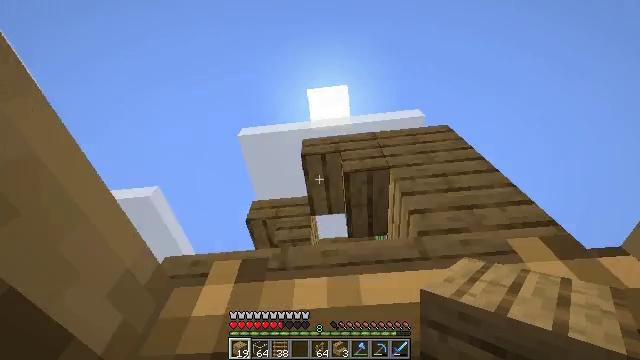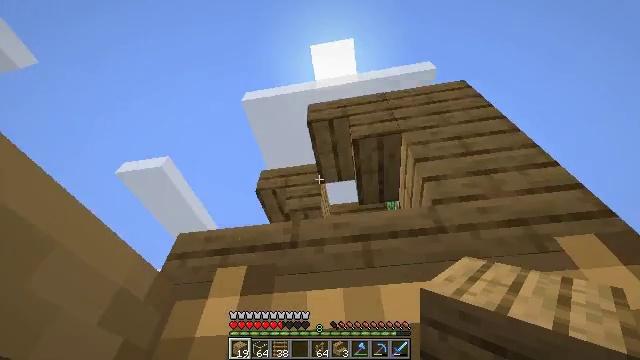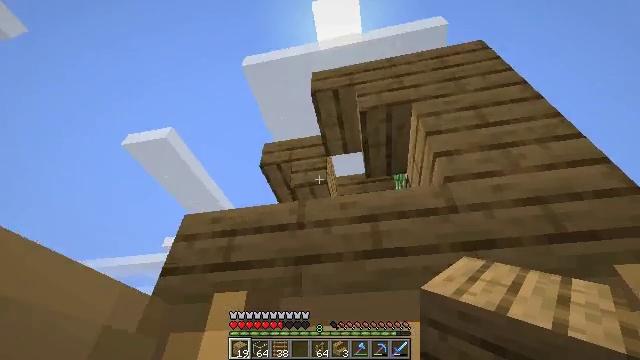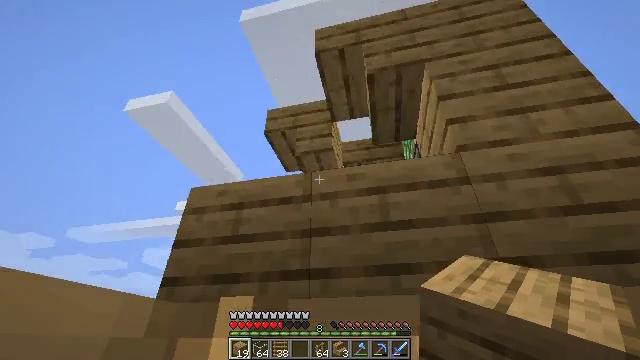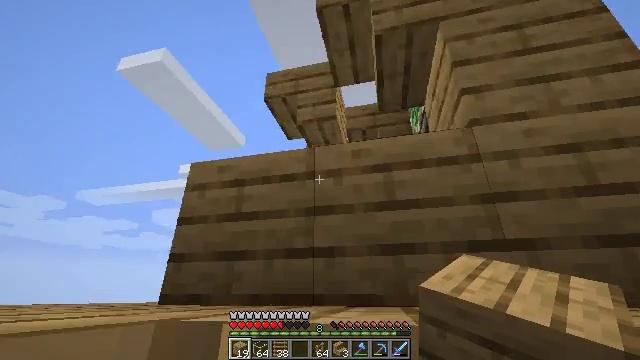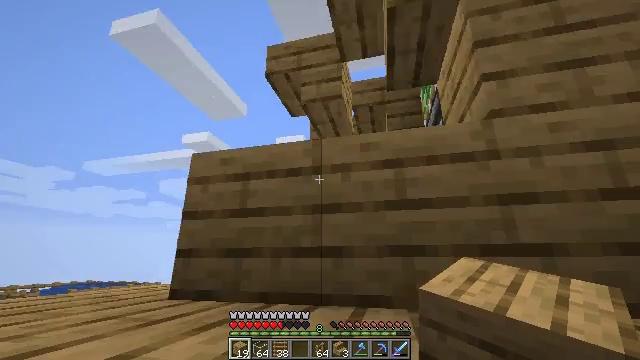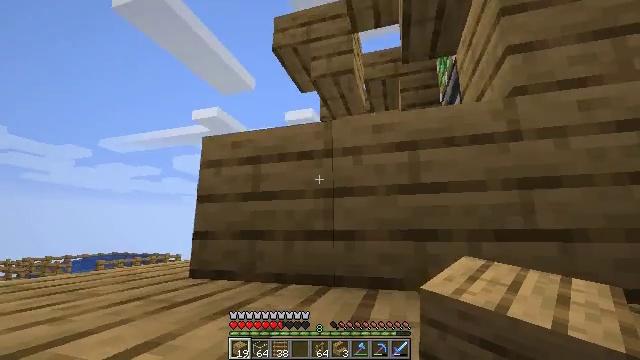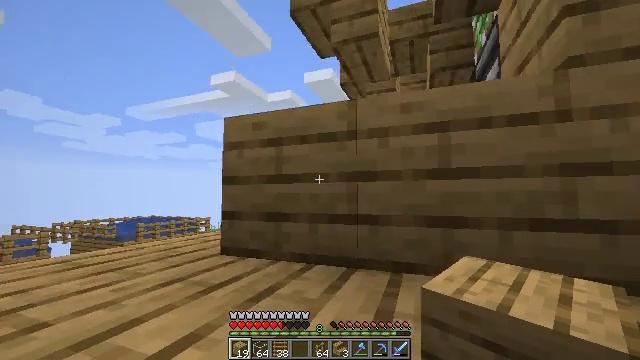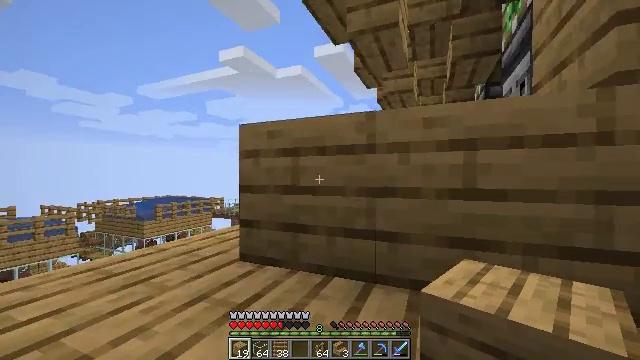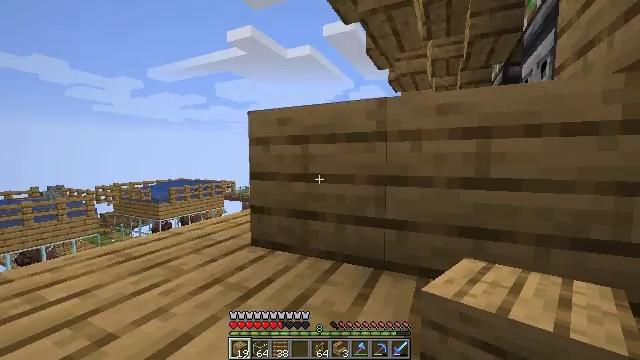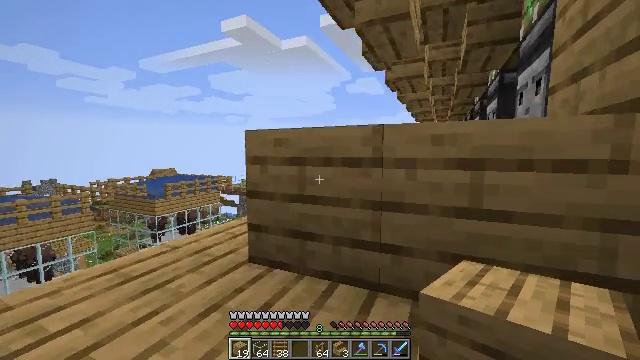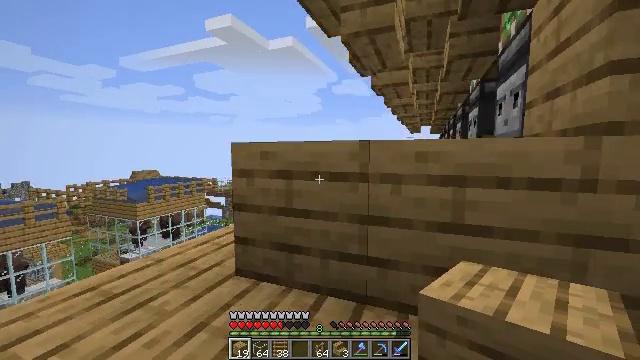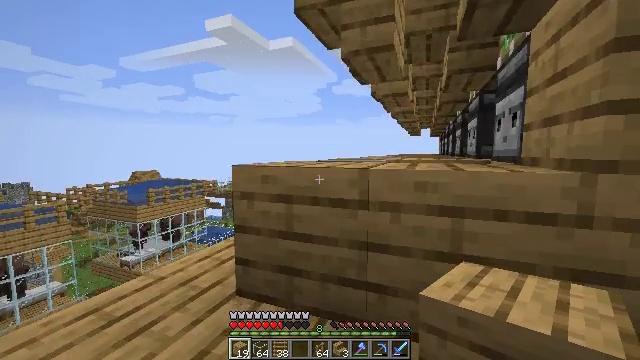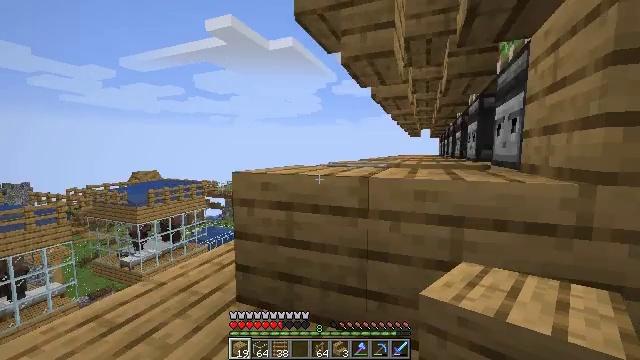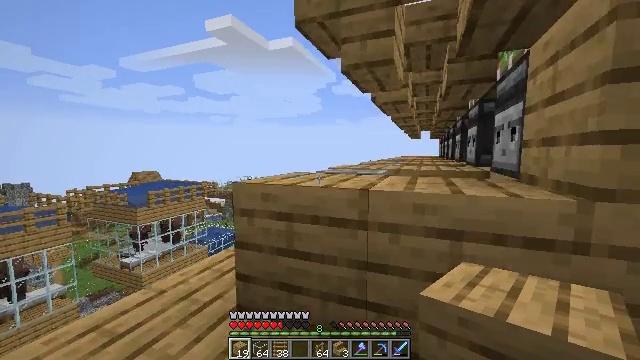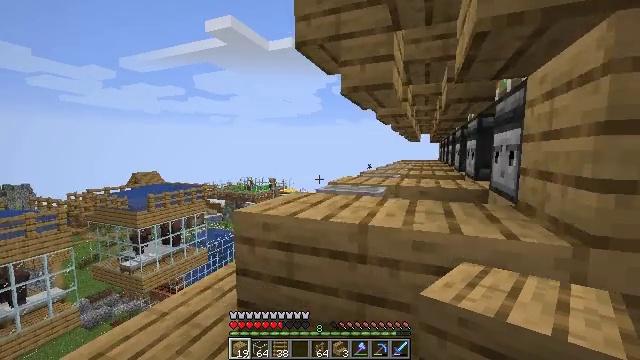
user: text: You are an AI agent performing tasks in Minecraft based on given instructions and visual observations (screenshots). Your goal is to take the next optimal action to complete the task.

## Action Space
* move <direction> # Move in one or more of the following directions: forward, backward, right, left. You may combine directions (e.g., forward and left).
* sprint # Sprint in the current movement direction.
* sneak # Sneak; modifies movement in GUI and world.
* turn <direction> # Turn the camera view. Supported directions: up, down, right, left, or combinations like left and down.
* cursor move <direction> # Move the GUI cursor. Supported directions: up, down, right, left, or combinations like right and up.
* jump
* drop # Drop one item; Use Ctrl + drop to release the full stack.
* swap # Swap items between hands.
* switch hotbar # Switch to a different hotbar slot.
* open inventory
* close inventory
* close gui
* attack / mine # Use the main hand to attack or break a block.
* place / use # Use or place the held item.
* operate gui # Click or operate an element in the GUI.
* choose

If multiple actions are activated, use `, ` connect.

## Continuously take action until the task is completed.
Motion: motion action
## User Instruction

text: Break the oak stairs.
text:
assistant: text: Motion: move forward, turn left and down, jump
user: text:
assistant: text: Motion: move forward, sprint, turn left and down, jump
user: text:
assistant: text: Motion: move forward, sprint, turn left and down, jump
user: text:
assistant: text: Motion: move forward, sprint, turn down, jump
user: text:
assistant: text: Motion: move forward, sprint, turn down, jump
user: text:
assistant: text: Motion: move forward, turn left and down, jump
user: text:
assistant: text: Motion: move forward, turn left and down, jump
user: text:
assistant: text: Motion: move forward, sprint, turn left and down, jump
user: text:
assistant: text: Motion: move forward, sprint, turn left and down, jump
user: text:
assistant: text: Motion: move forward, sprint, turn down, jump
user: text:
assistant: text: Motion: move forward, turn right, jump
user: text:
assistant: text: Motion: move forward, sprint, jump
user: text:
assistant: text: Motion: move forward, sprint, jump
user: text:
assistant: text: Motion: move forward, sprint, jump
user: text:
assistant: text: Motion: move forward, sprint, jump
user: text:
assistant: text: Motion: move forward, jump
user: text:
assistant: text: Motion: move forward, jump
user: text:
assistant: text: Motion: move forward, jump
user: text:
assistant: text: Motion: move forward, jump
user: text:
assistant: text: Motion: move forward, jump
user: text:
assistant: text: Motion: move forward, jump
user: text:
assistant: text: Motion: move forward, turn right, jump
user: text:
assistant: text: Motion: move forward, turn right
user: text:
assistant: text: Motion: move left, turn right
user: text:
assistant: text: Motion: turn right
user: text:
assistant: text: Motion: turn right
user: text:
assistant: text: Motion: turn right
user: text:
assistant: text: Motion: no_op
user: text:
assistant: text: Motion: no_op
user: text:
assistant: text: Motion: no_op